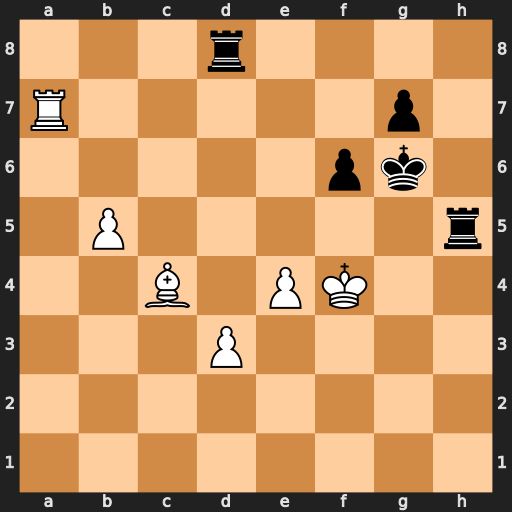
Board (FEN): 3r4/R5p1/5pk1/1P5r/2B1PK2/3P4/8/8
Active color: w
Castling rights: -
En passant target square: -
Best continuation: Bf7+ Kh6 Bxh5